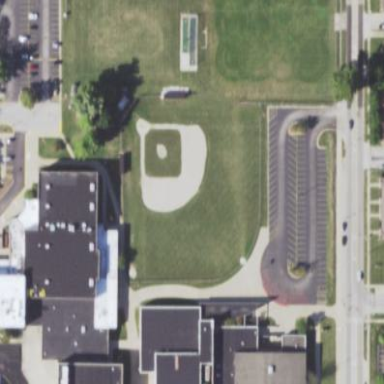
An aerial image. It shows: Baseball pitch for leisure land.